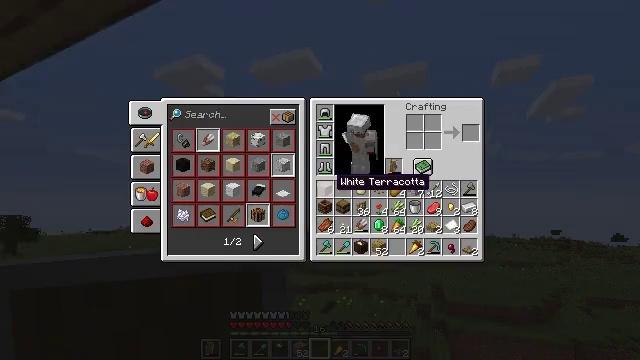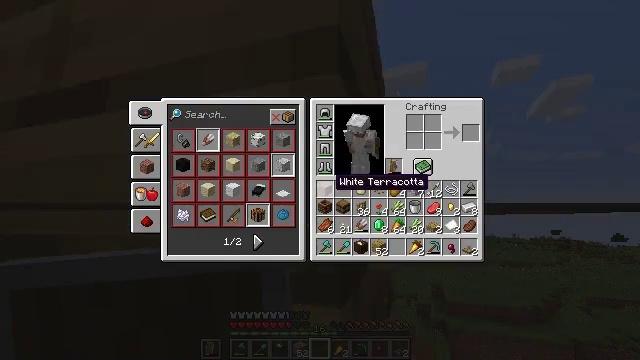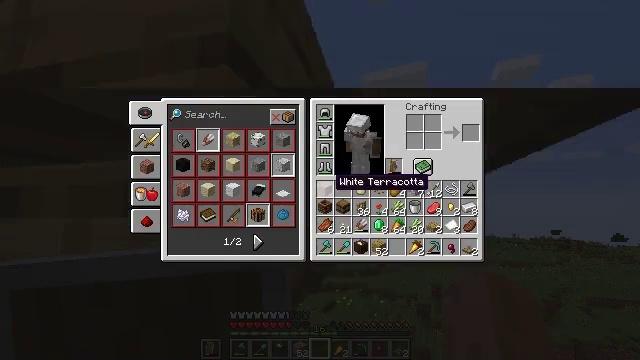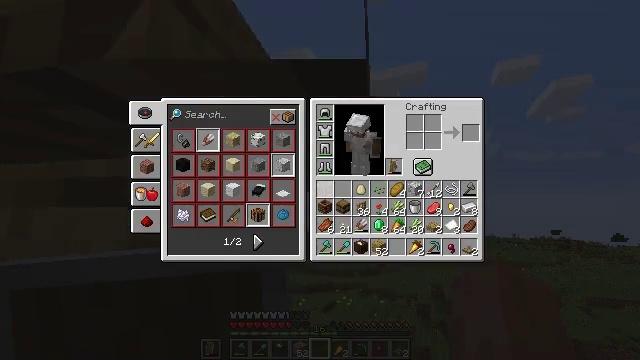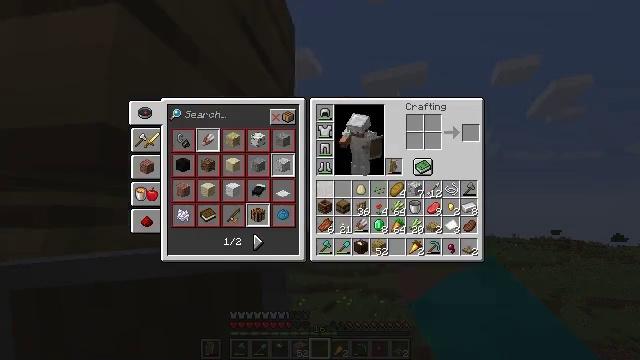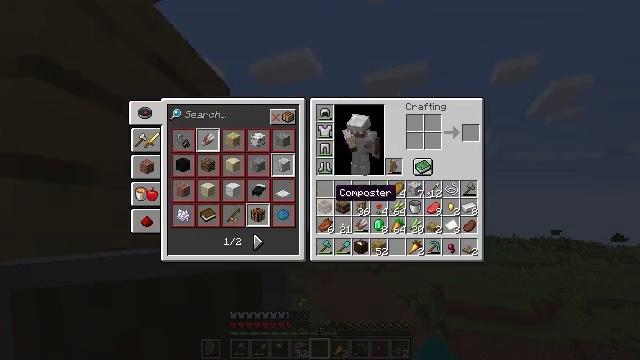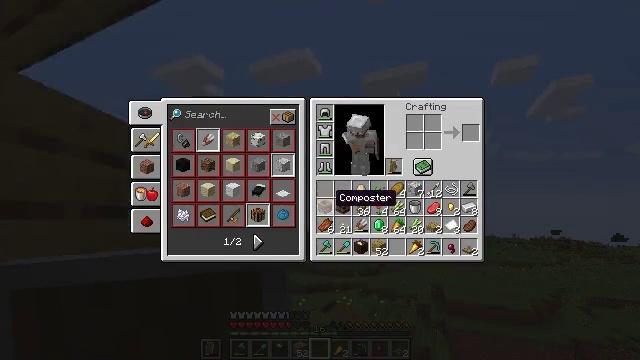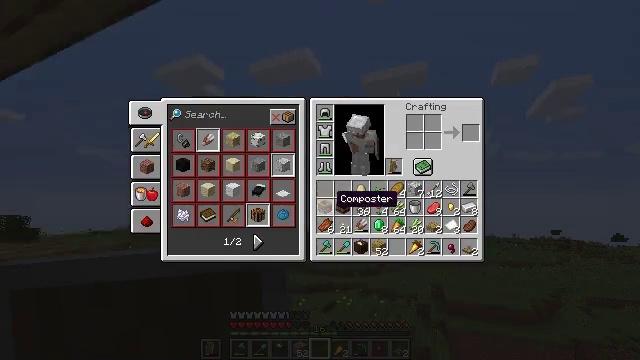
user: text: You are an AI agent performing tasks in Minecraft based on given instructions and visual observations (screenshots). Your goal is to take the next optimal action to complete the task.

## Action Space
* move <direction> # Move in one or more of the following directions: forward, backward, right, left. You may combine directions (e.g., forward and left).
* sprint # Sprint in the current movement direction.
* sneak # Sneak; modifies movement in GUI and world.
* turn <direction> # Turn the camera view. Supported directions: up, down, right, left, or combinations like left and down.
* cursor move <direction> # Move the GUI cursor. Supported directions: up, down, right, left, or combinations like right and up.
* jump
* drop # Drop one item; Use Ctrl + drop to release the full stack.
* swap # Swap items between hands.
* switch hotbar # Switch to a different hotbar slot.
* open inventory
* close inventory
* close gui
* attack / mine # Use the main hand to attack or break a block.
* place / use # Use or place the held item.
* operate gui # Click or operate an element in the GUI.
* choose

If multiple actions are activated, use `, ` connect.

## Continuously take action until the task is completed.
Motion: motion action
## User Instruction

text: Drop a white terracotta block.
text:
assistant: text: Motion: sprint, open gui
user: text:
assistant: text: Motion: sprint
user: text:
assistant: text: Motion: sprint, drop
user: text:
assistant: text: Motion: sprint, drop
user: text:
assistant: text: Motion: sprint, cursor move down
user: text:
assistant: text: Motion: sprint
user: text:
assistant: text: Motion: sprint
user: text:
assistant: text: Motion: sprint